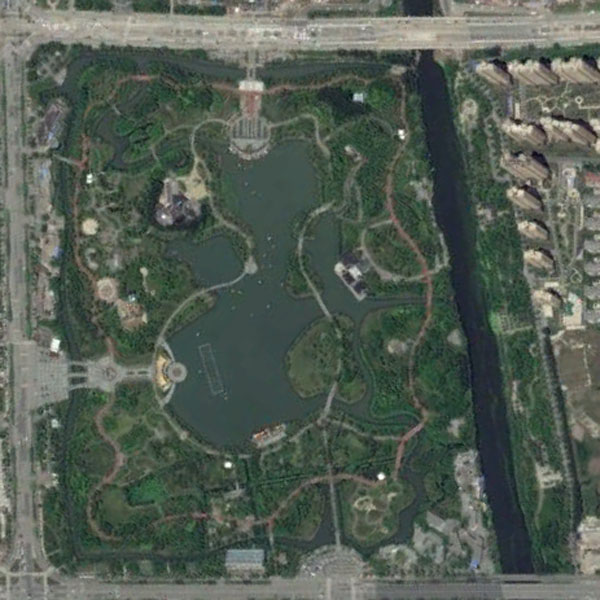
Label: Park